Question: I try use after selector in my CSS code, but is not well centered.

I use Bootstrap. When I set after selector on li not a, content moves down.
This is my HTML code:
'''
<nav class="navbar">
<div class="row">
<div class="col-md-2">
<img src="/images/logo3.png" class="img-responsive">
</div>
<div class="col-md-5">
<ul class="nav navbar-nav">
<li><a href="index.ejs">Home</a></li>
<li><a href="index.ejs">Prices</a></li>
</ul>
</div>
<div class="col-md-5">
<ul class="nav navbar-nav navbar-right">
<li><a href="index.ejs">Projects</a></li>
<li><a href="index.ejs">Logout</a></li>
</ul>
</div>
</div>
</nav>
'''
And this is CSS code:
'''
.navbar-nav li a::after {
content: "|" black;
}
.navbar-nav li:last-child a::after {
content: " ";
}
'''
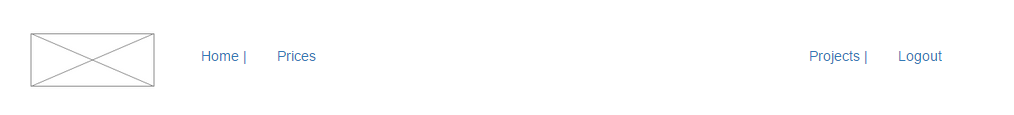
Answer: Here's working fiddle for you - <URL> -
: need to expand the result section enough for your menu items to align on a single row.
: And I'm just hoping that you use there ( the best would the third, but it depends on what kind of menu you need ). Using pseudo class to get those separators in your menu isn't a good practice. It could save the amount of HTML codes, but that's more like it when you use additional 'li' between those menu items.
---
Your CSS was almost there, but you made a mistake.
'''
content: "|" black;
'''
You can't use 'CSS shorthand' on the 'content' attribute. And you need to give the '::after' pseudo class 'padding-left' to make it center-aligned.
Try above <URL> Hope this helps.